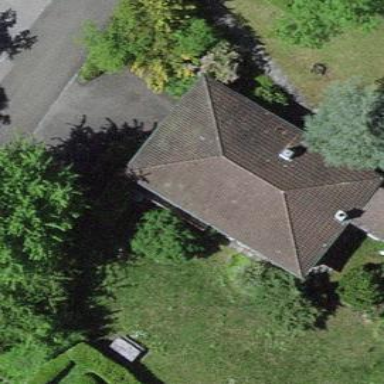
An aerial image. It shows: Simple house.